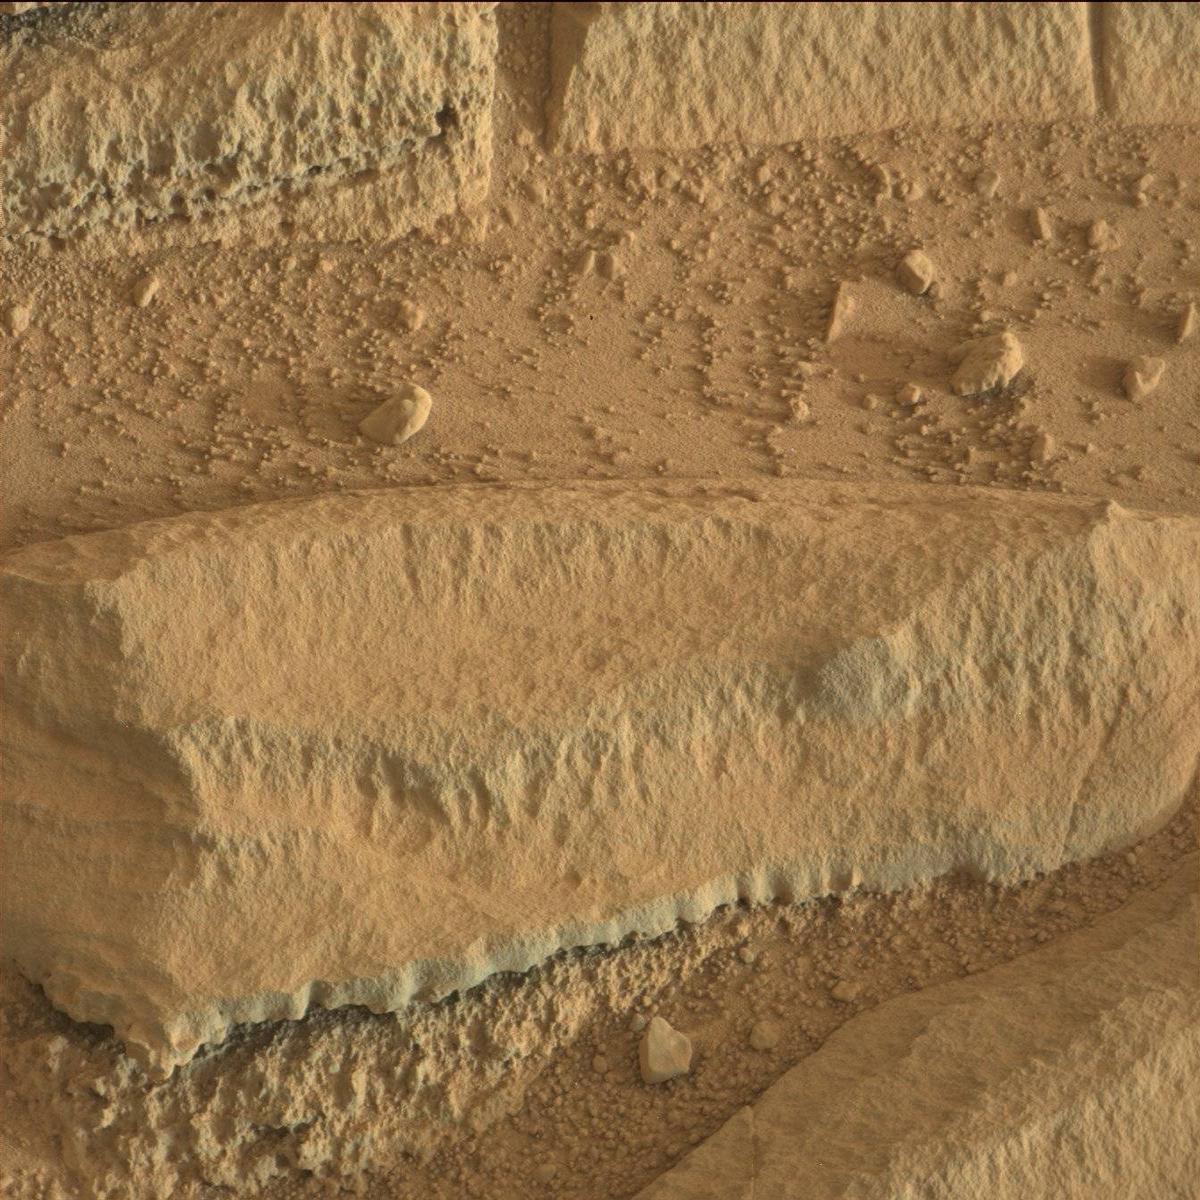
Terrain classes present: Bedrock, Rock, Sand / Soil